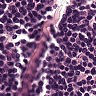
Metastatic tissue present: no